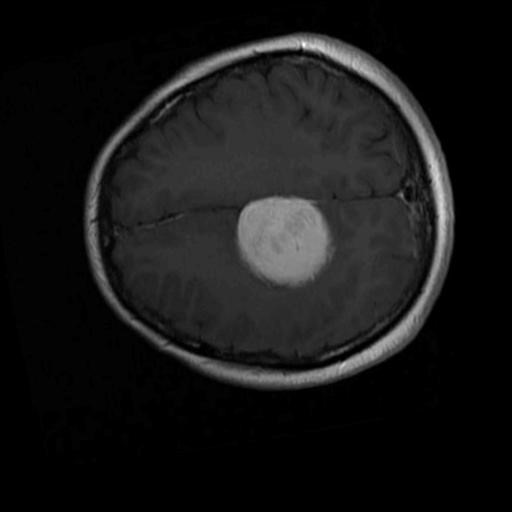
Label: brain_menin